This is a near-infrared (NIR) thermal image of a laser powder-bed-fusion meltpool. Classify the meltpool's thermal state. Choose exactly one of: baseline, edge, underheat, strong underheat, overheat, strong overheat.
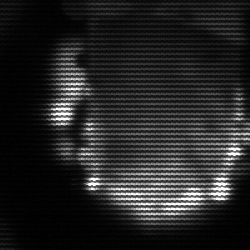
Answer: baseline